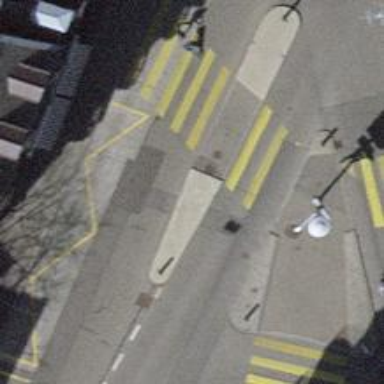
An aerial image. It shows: Uncontrolled zebra crossing with marked island on the road.